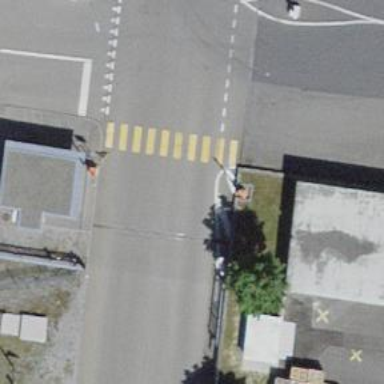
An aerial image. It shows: Zebra crossing on the road.